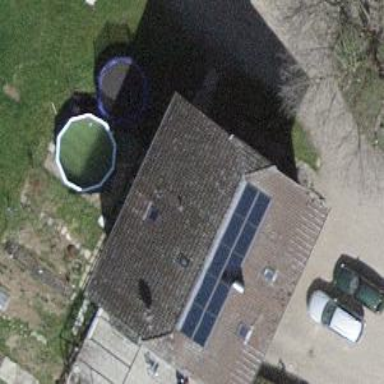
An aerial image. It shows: Solar power generator with photovoltaic panels.